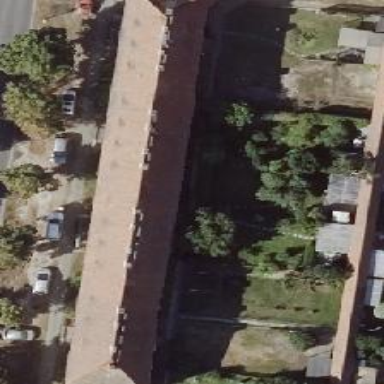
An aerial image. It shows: Terrace building.